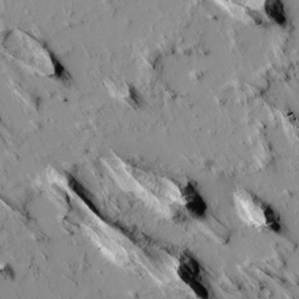
Label: non_frost